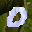
Label: 0